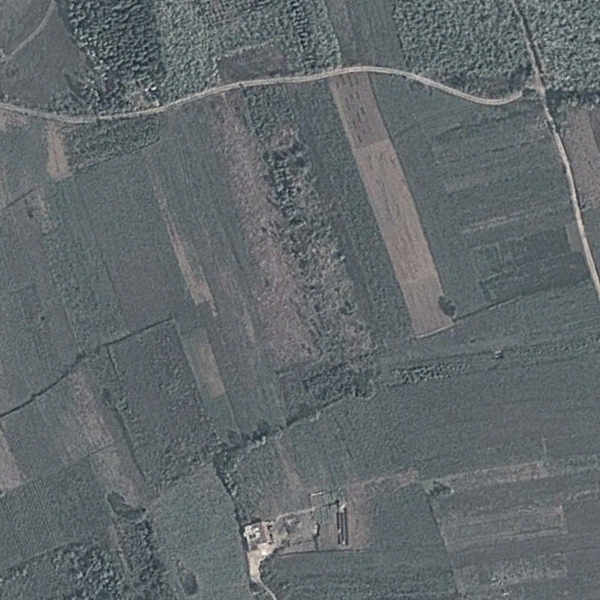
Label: Farmland